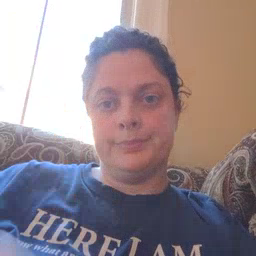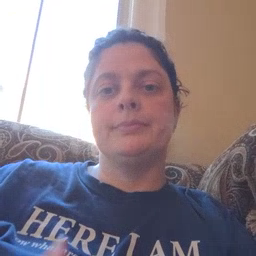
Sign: hair